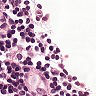
Metastatic tissue present: no